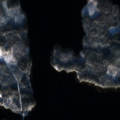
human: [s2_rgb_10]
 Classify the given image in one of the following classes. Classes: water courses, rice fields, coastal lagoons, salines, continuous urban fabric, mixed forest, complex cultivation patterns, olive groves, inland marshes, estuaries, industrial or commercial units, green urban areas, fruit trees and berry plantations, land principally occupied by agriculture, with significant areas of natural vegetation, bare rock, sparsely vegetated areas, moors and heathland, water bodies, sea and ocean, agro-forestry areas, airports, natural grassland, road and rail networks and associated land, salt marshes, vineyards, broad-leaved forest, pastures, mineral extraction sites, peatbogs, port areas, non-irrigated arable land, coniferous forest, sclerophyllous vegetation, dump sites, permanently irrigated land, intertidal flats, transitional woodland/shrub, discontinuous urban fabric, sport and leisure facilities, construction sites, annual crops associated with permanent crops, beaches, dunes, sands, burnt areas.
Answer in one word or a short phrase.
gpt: coniferous forest, mixed forest, water bodies